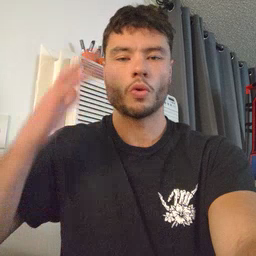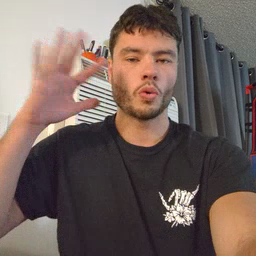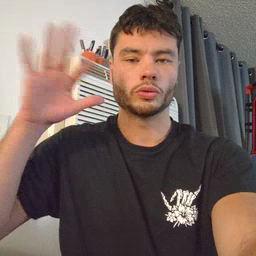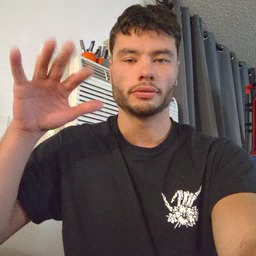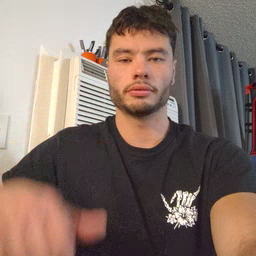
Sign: noisy